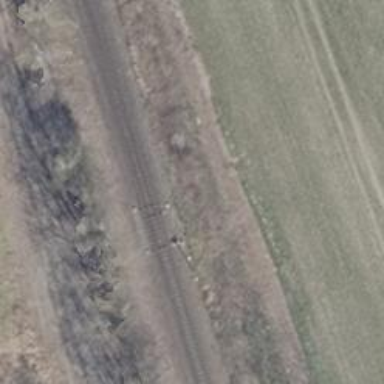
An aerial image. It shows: Railway signal.